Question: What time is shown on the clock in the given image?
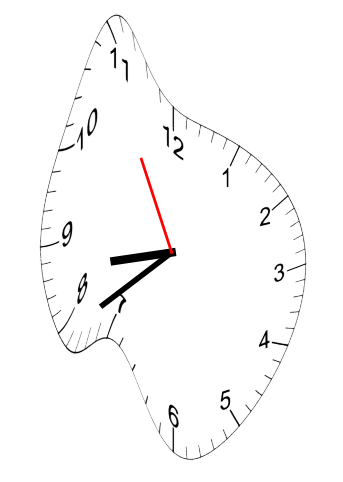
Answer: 08:38:55